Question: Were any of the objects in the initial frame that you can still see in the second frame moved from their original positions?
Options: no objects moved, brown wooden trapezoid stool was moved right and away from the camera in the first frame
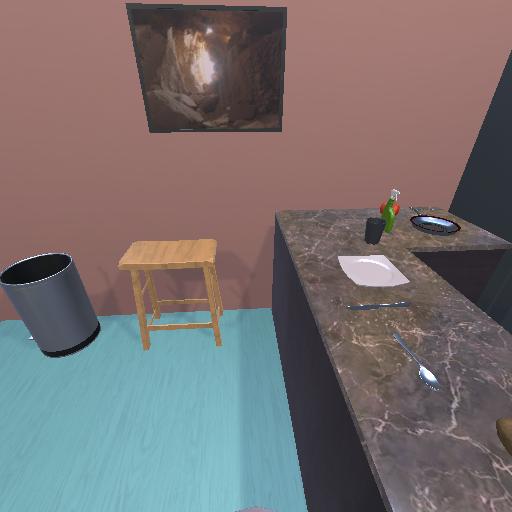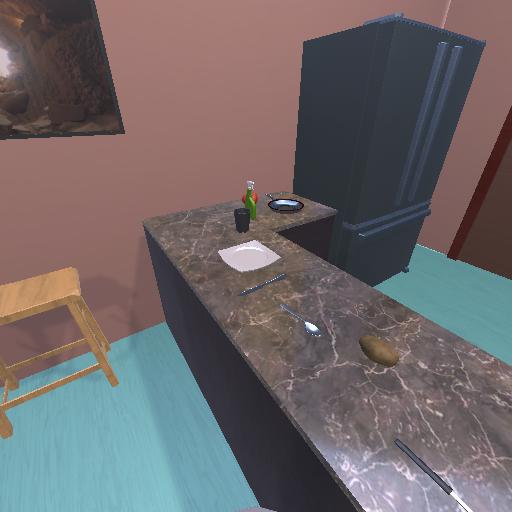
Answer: no objects moved